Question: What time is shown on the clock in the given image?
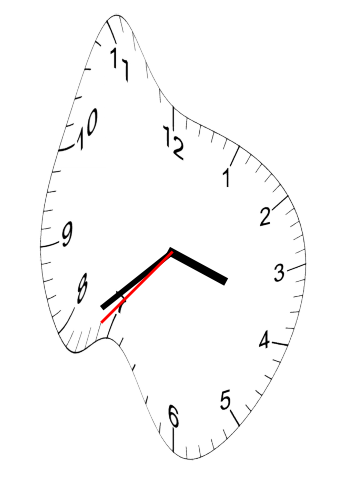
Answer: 03:38:37